Question: So I have problem listed in title.
I want to use just 'git push -u origin master'.
But if this command typed I'm getting:
'''
error: src refspec master does not match any.
error: failed to push some refs to 'https://github.com/myprofile/my_project.git'
'''
I did a search on this problem(<URL> - but solutions didn't help in my case.
Seems like I just forget to do some initial commit to original remote branch and instead created another branch which then was used.
This is output from 'git ls-remote':
'''
$ git ls-remote
From https://github.com/myprofile/my_project.git
152e795f054f6f756842bf61ee968ba3e5ee873d HEAD
7d505dbf09585ecfbb239c2148337043b899cc13 refs/heads/add-mysql-repo
152e795f054f6f756842bf61ee968ba3e5ee873d refs/heads/break-into-modules
e7905a3dacc9ea3e6c4c1f2dd9412f8deb692e30 refs/heads/master
'''
This is github graph's network window:

So to sum up - what should I do to properly use 'git push -u origin master' instead 'git push -u origin origin:master' ?
$ git branch -avv
'''
add-mysql-repo 7d505db add mysql case to switch
break-into-modules 152e795 add gitignore
* origin e7905a3 [origin/master] add methods for entities validation
remotes/origin/master e7905a3 add methods for entities validation
'''
$ git remote -v
'''
origin https://github.com/myprofile/my_project.git (fetch)
origin https://github.com/myprofile/my_project.git (push)
'''
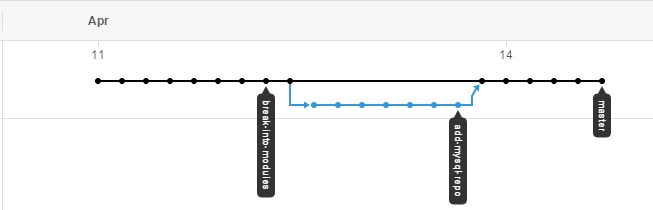
Answer: Considering the output of 'git branch -avv':
- 'master'- 'origin'<URL>
That means you should:
- <URL>:'''
git branch -m origin master
'''
- push normally'''
git push -u origin master
'''